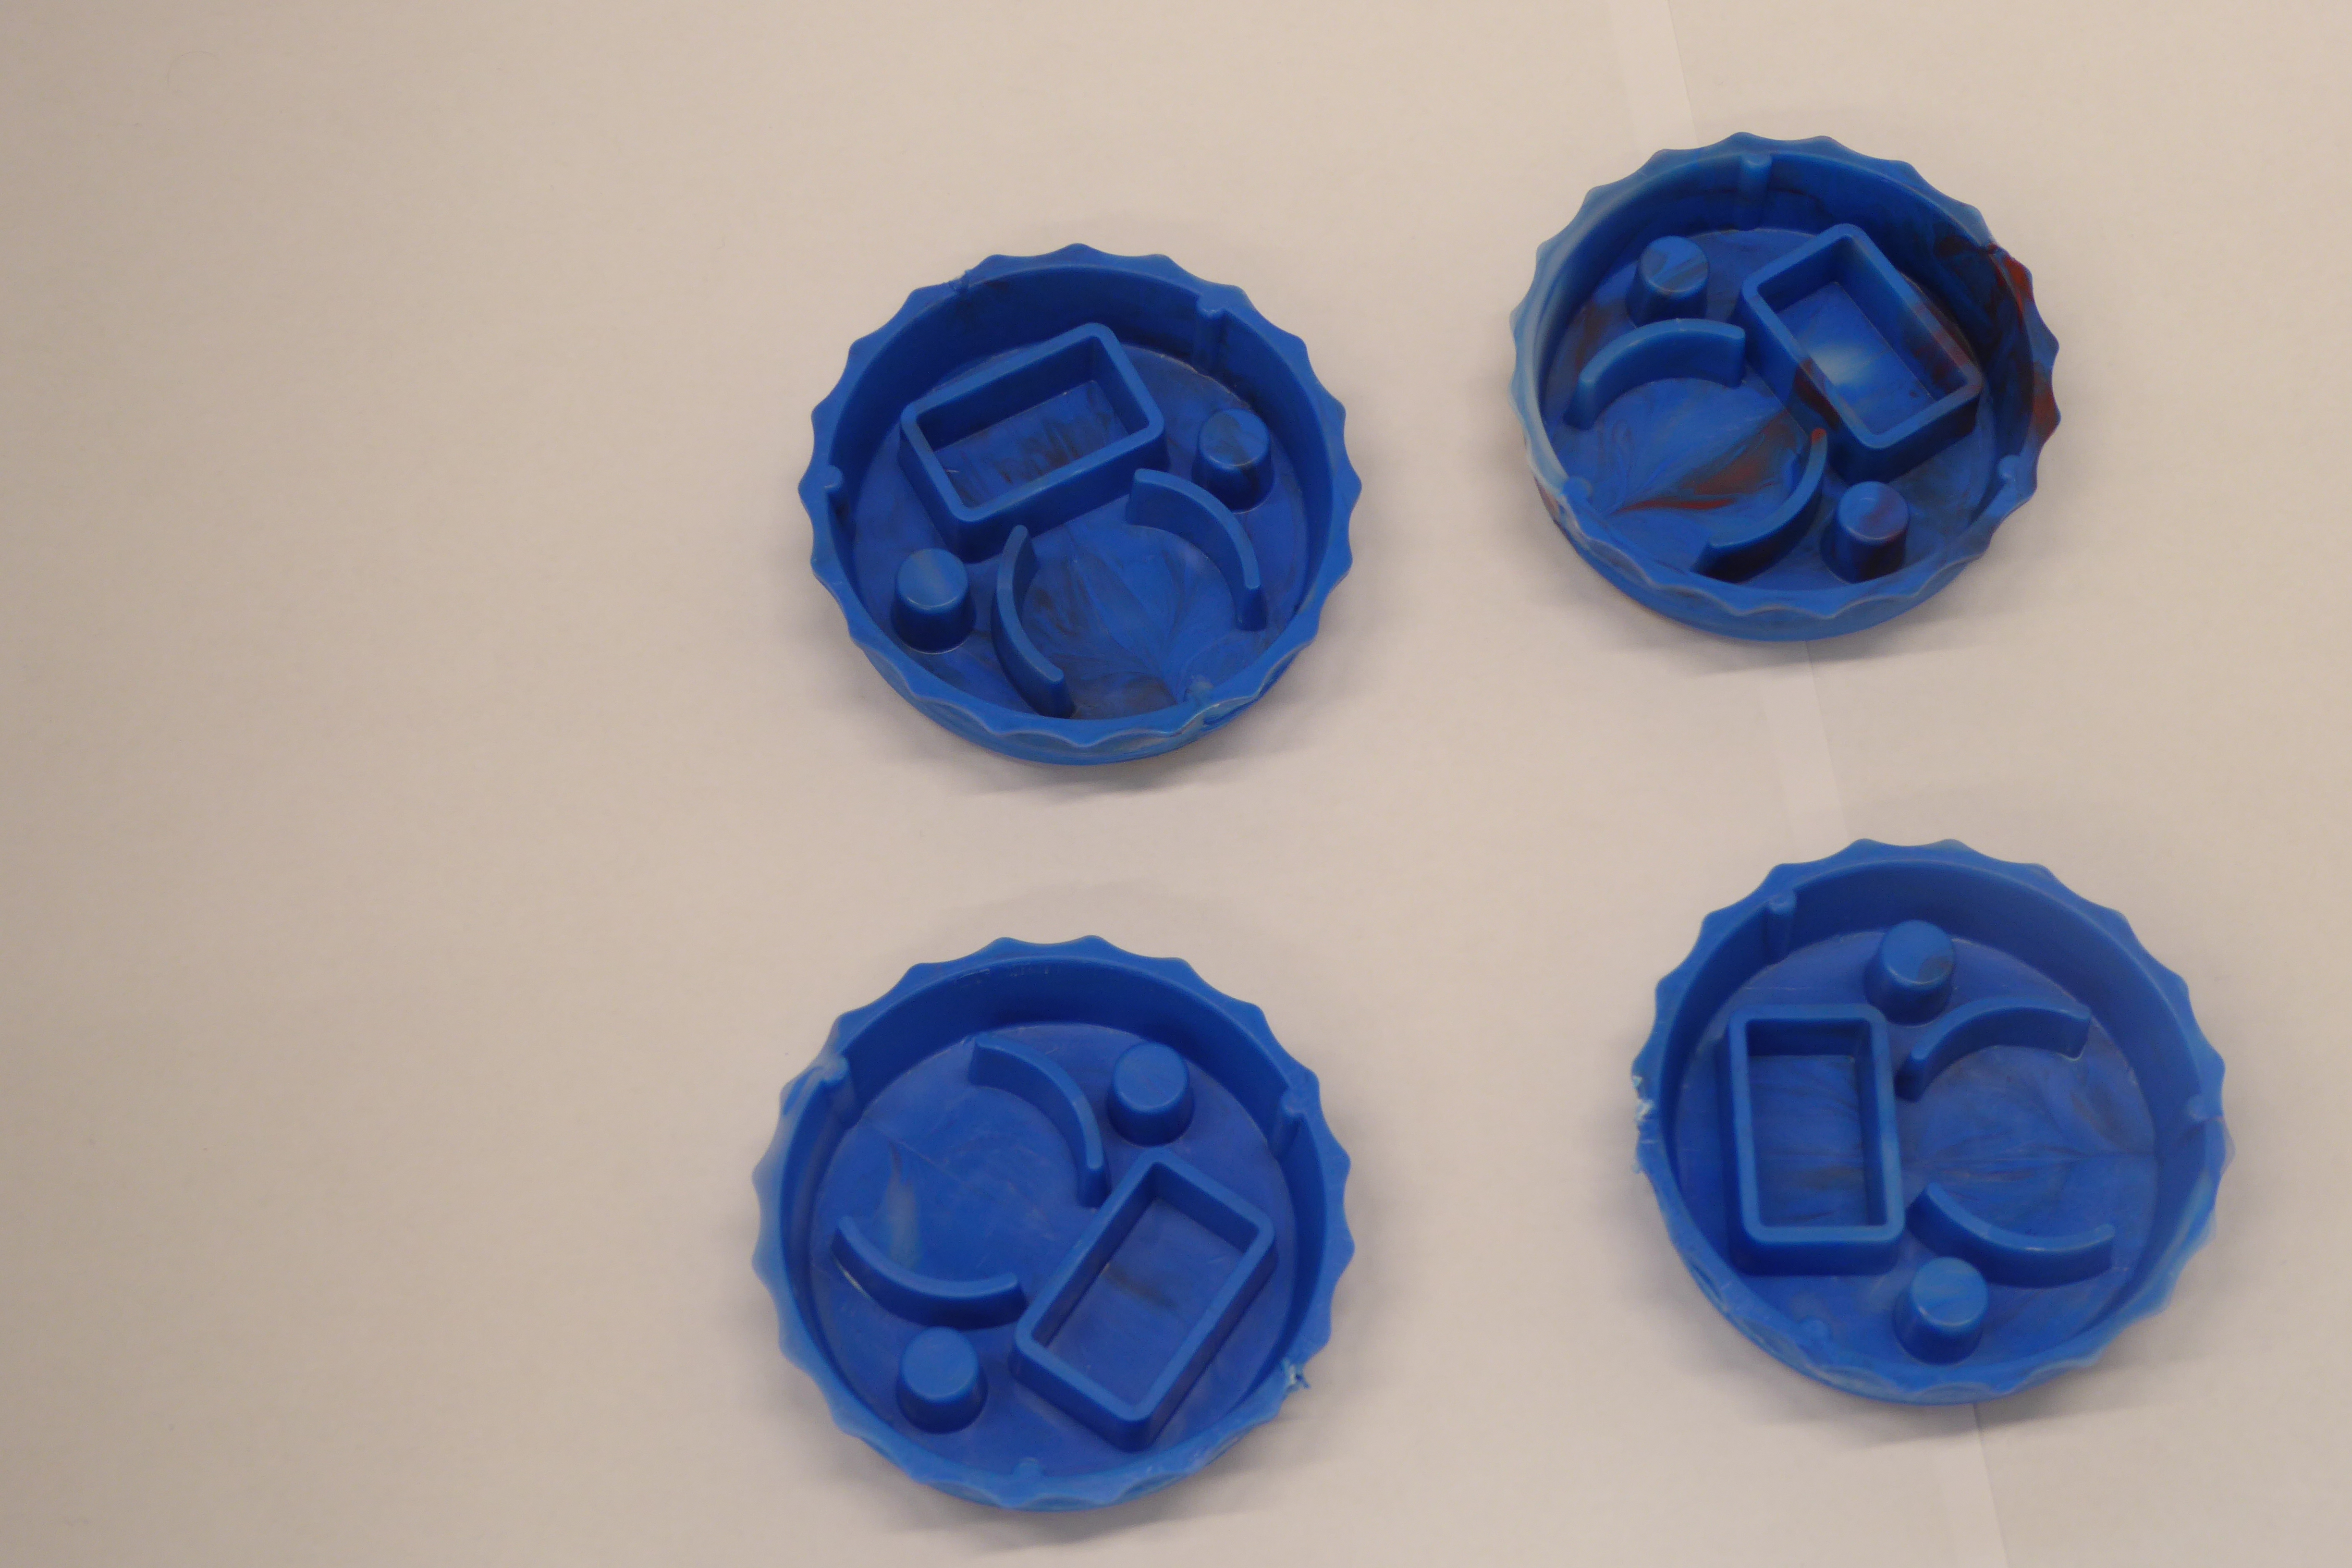
Label: Bottle Opener - Cover